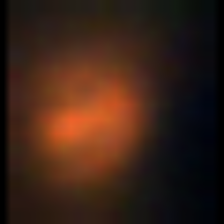
Taxon: NanoPlankton
Group: Other